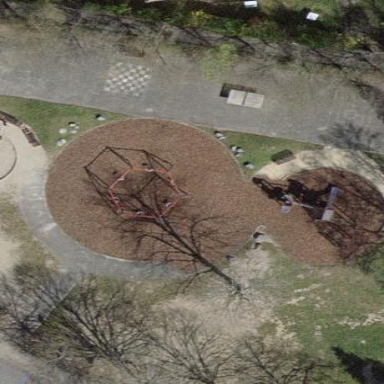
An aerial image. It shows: Park.